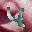
Label: 4